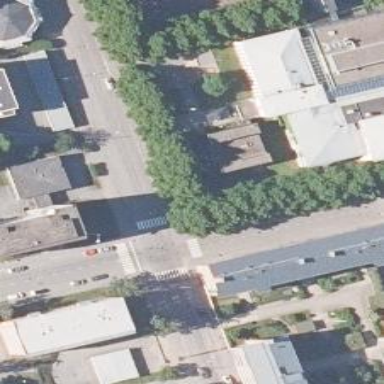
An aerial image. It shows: Uncontrolled crossing on the road.